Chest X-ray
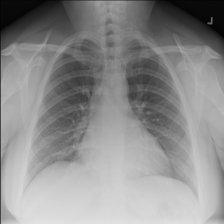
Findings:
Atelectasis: negative
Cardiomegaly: negative
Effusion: negative
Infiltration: negative
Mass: negative
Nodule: negative
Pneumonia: negative
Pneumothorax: negative
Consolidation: negative
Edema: negative
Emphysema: negative
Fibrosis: negative
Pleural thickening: negative
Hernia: negative